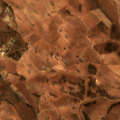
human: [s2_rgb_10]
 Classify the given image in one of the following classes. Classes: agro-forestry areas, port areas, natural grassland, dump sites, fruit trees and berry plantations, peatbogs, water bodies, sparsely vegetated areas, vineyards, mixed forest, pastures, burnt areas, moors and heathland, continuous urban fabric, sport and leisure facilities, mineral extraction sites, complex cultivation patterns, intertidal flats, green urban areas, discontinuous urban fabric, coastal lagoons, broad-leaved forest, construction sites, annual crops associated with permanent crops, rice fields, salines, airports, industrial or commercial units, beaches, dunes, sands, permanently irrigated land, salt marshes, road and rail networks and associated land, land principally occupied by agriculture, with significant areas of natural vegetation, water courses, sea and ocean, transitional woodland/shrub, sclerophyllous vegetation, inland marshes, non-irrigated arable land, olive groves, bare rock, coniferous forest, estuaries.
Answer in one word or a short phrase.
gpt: non-irrigated arable land, annual crops associated with permanent crops, agro-forestry areas, sclerophyllous vegetation